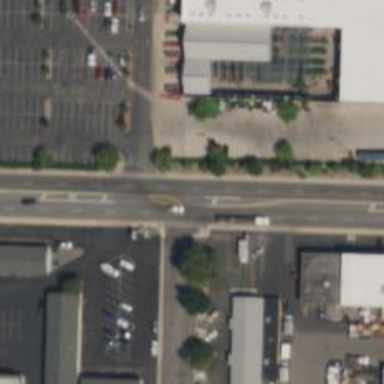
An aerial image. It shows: Secondary road with separate asphalt sidewalk.